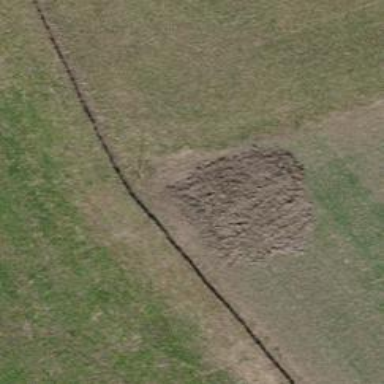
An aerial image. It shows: Ditch in the surroundings.